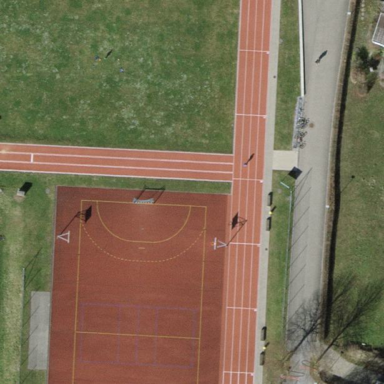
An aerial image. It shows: Athletics pitch for leisure land sports.